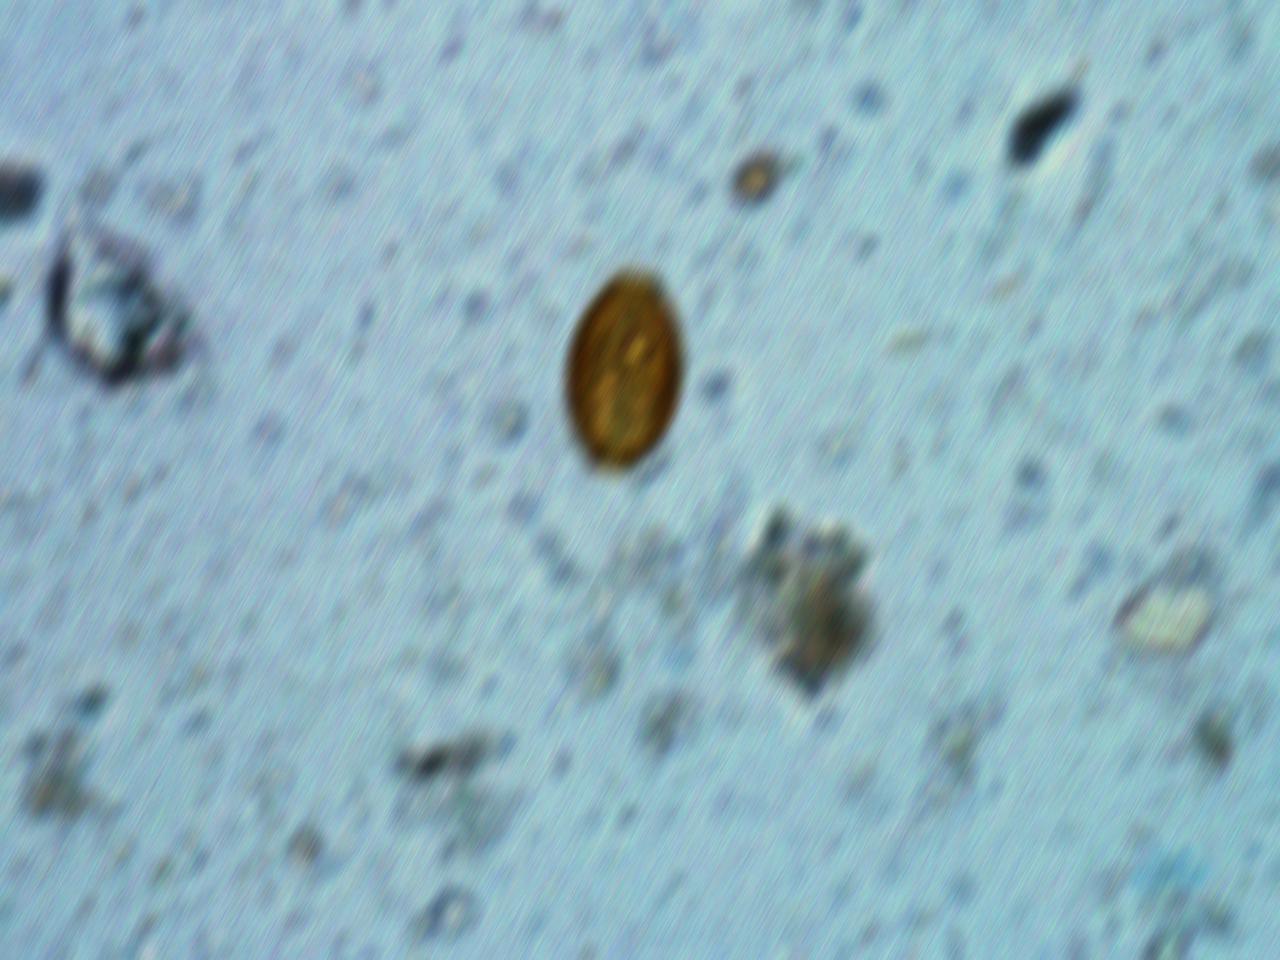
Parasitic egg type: Trichuris trichiura